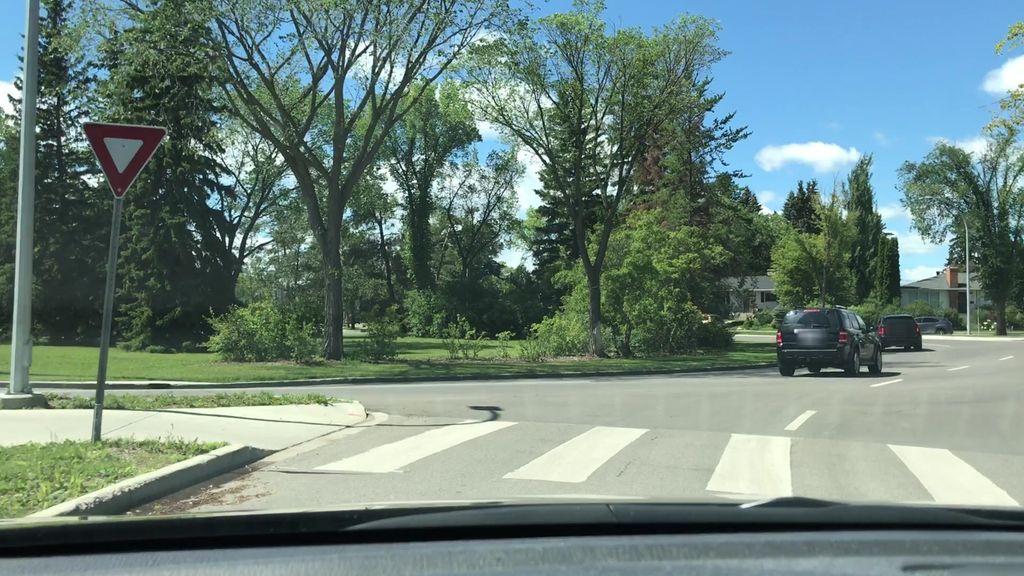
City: edmonton